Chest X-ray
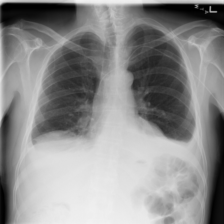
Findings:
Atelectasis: negative
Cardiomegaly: negative
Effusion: positive
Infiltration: negative
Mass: positive
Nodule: positive
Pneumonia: negative
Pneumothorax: negative
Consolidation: positive
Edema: negative
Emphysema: negative
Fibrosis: negative
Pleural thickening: negative
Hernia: negative